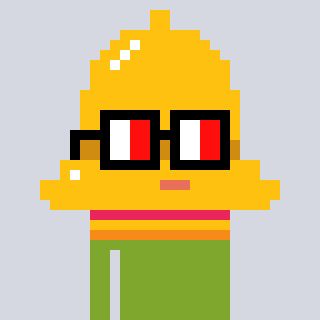
a pixel art character with square glasses with black frames and red eyes, a bell-shaped head and a slimegreen-colored body on a cool background